Question: Find the horizontal coordinate of the first time the ball hits the ground. The result is rounded down to the nearest integer. Note that there is no energy loss in the event of a collision
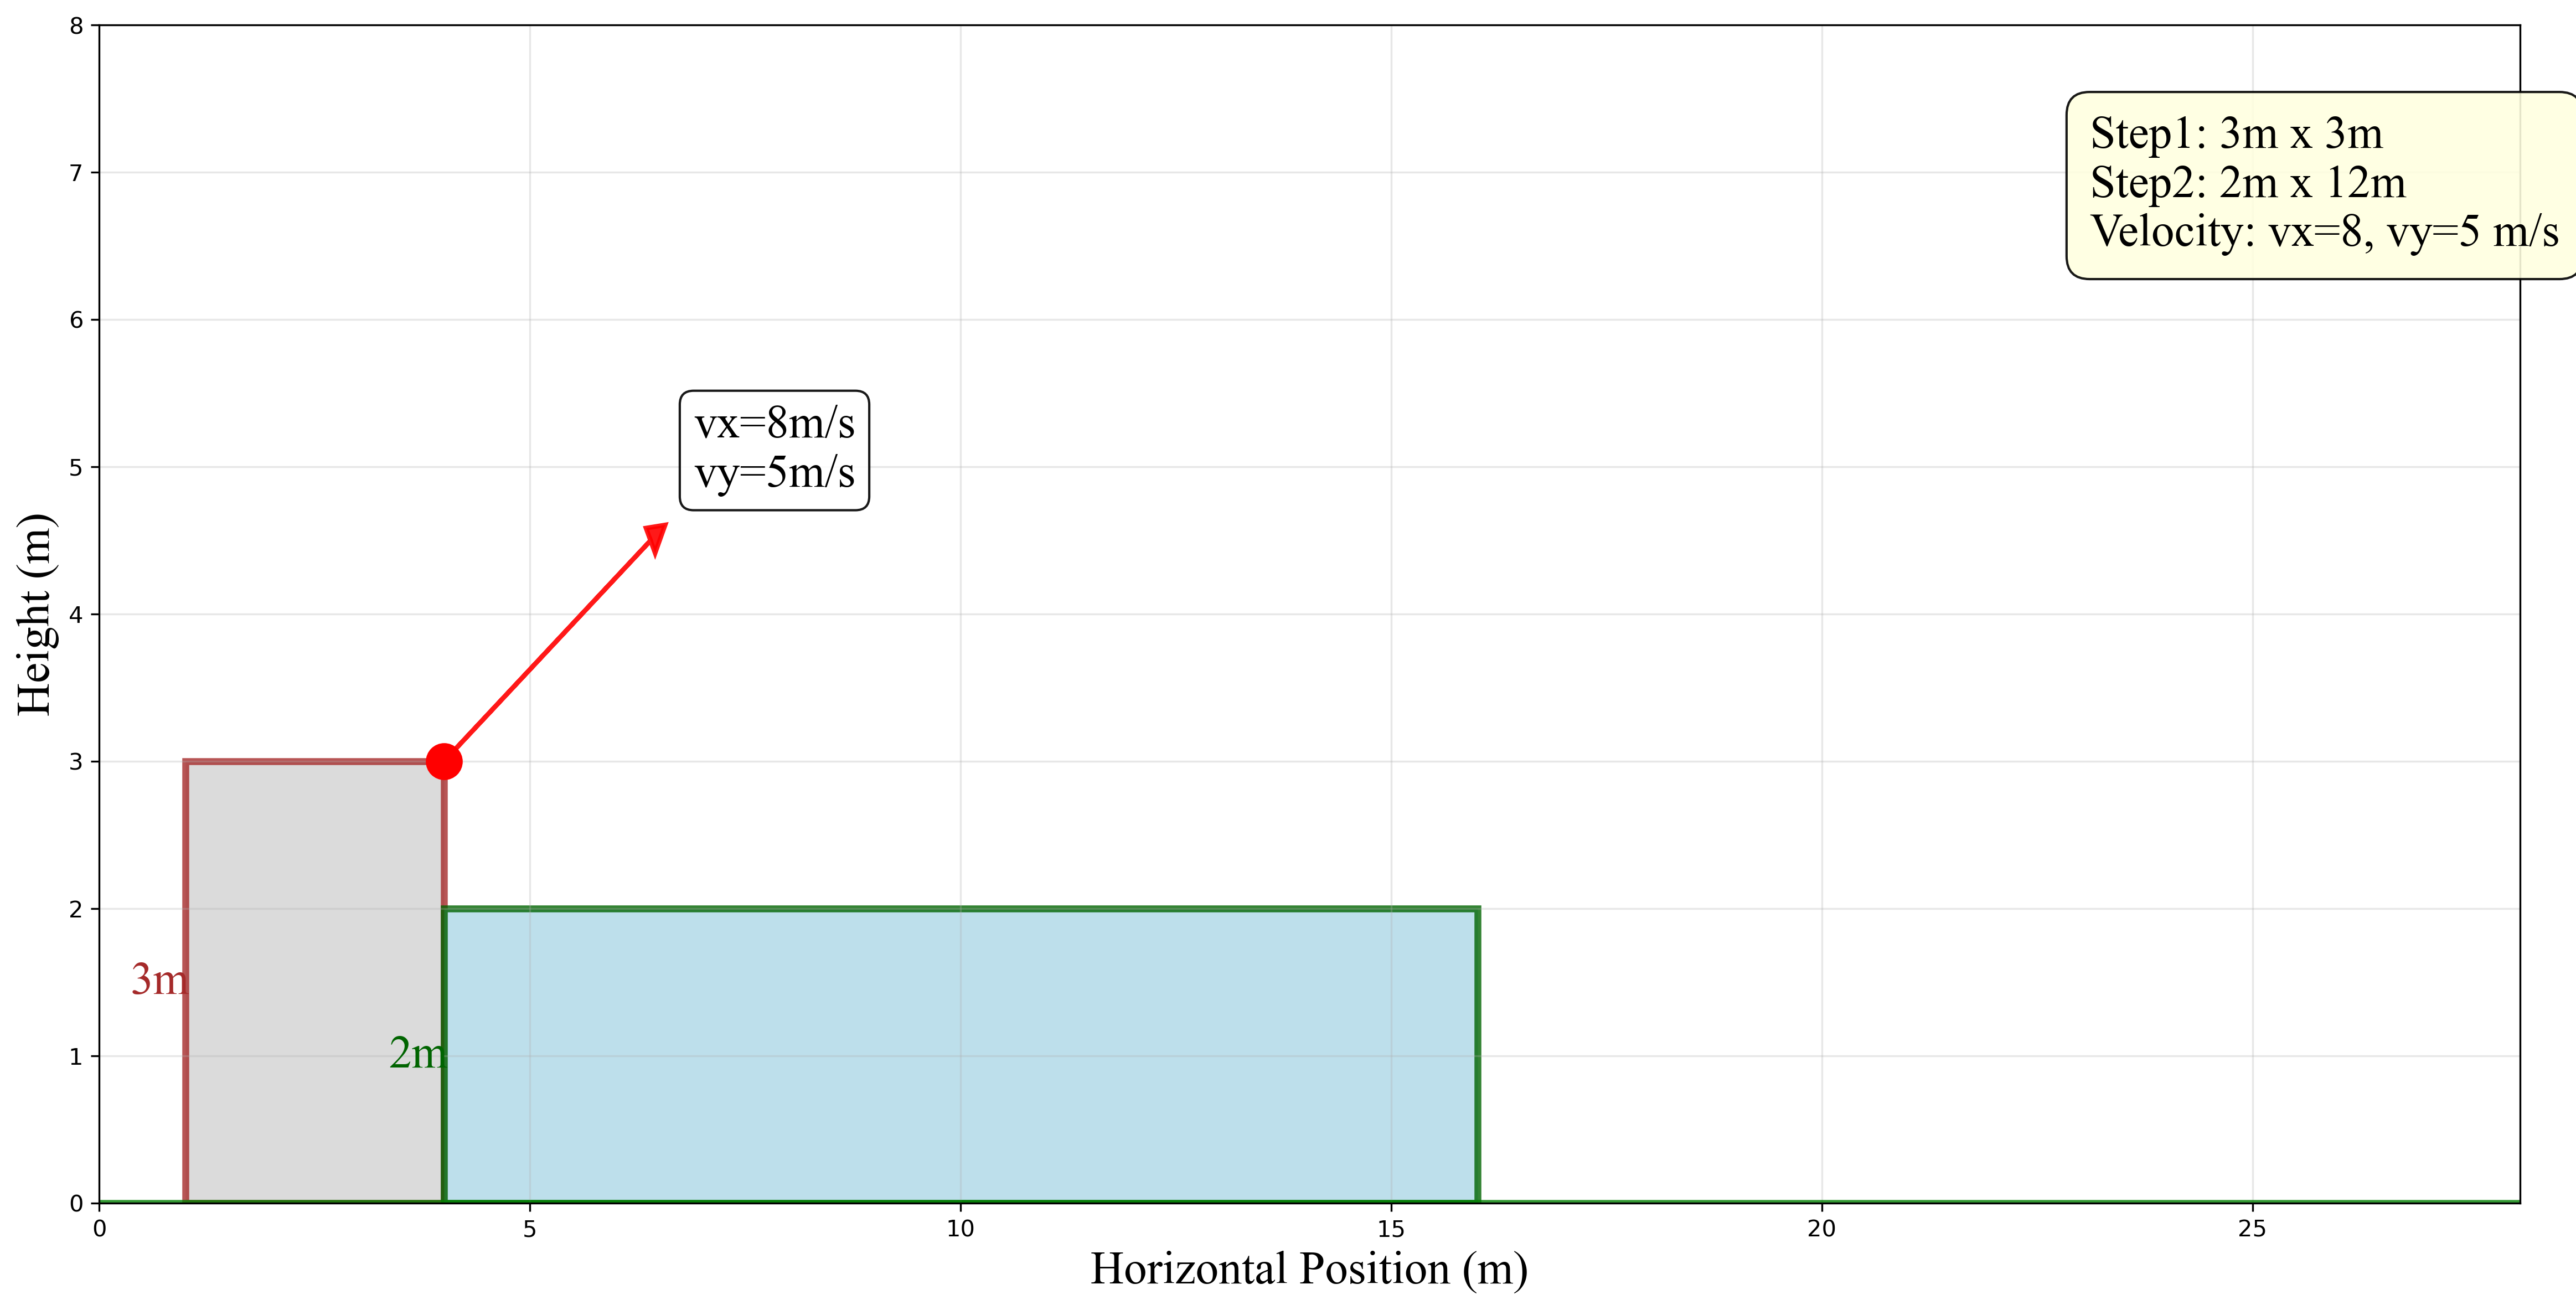
Answer: 26